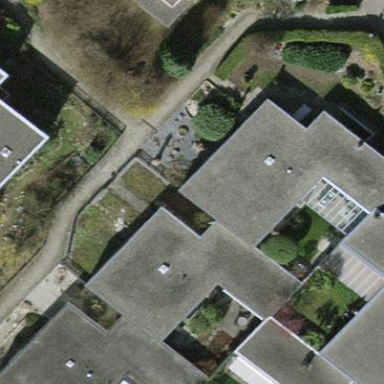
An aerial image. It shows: Terrace building.